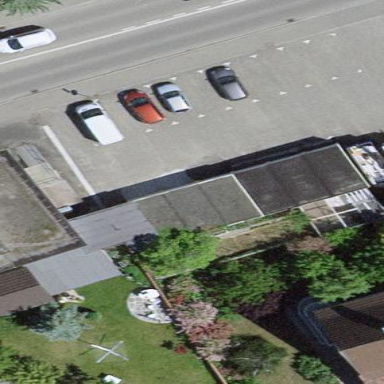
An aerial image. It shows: Garage building.